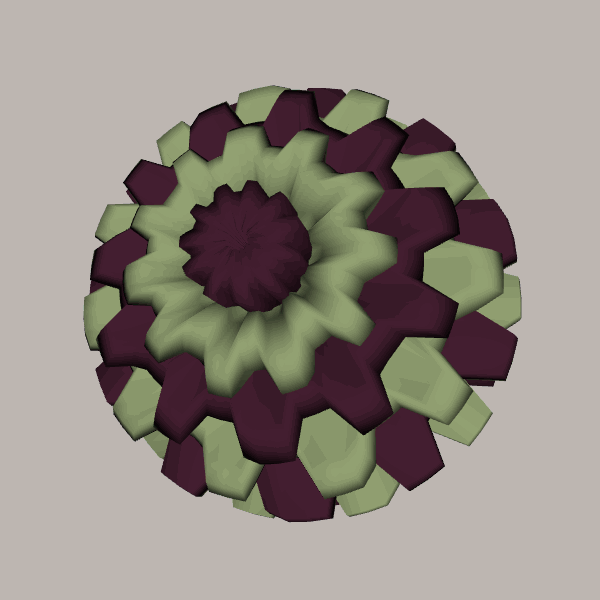
Background: light